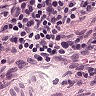
Metastatic tissue present: no